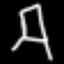
Label: chair